Question: I'm having two comboboxes. One is like 'admin', 'city' , 'theatre' and the other one is daily and weekly. If user select one of item in first and daily in second it shows daily operations. If user select one of item in the first one select nothing in second one it shows daily and weekly operations. If user does not select anything in first and daily in second it brings all operations daily and son on.
Therefore I think there is 2^3 if conditions. Is there anyway to reduce this? I am using PHP language but I think core algorithm is same in all languages!

Following is what I have done so far for three conditions if it is admin and daily and weekly:
'''
<?php
if(strlen($_POST['attribute'])>0)
{
echo "For admin: ";
echo "</br>";
//If admin
if($_POST['attribute'] == 'Admin'){
//If daily
if($_POST['date'] == 'Daily'){
echo "The only feature to show update is making a user admin
";
echo "</br>";
$fh = fopen('back-up/makeadmin.txt','r');
$foo = true;
while ($line = fgets($fh)) {
if($foo){
//Current time
$now = new DateTimeImmutable();
//One week ago
$oneDayAgo = $now->sub(new DateInterval('P1D'));
echo "</br>";
echo "</br>";
$date = DateTime::createFromFormat('m/d/Y h:i:s a+', $line);
//Here you can compare your dates like any other variables
if ($date > $oneDayAgo) {
/* Nothing echo "Current date is less than 1 week old";
Break;
*/
break;
}
if ($date < $oneDayAgo) {
echo "$line";
}
var_dump($line);
}
$foo = (!$foo);
}
fclose($fh);
}
else { /*if($_POST['date'] == 'Weekly'){*/
echo "The only feature to show update is making a user admin
";
echo "</br>";
$fh = fopen('back-up/makeadmin.txt','r');
$foo = true;
while ($line = fgets($fh)) {
if($foo){
//Current time
$now = new DateTimeImmutable();
//One week ago
$oneWeekAgo = $now->sub(new DateInterval('P1W'));
echo "</br>";
echo "</br>";
$date = DateTime::createFromFormat('m/d/Y h:i:s a+', $line);
//Here you can compare your dates like any other variables
if ($date > $oneWeekAgo) {
/* Nothing echo "Current date is less than 1 week old";
Break;
*/
}
if ($date < $oneWeekAgo) {
echo "Current date is more than 1 week old";
}
var_dump($line);
}
$foo = (!$foo);
}
fclose($fh);
}
//If not daily
else
{
echo "weekly";
}
}
}
else
{
echo "Not admin";
}
?>
'''
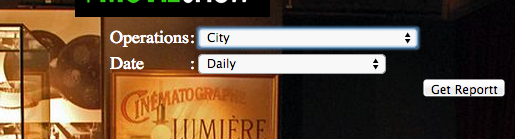
Answer: I'm not familiar with PHP, but if your code has a lot of hard-coded 'if' statements, it's a clear sign that you need a better data structure, or maybe any data structure at all.
For example, you duplicate a whole block of code that only differs in that the first uses '$oneDayAgo' and the second '$oneWeekAgo?'. You could easily make that into a variable 'someTimeAgo' that is a time span of seven days or one day, depending on the value of your second list box.
I'm not sure what the selection of the first box is for, maybe the file to read from? You might be able to find some common behaviour fro these three cases, too, and try to express them in variables rather than code.
You could probably store the relevant data is an associative array whose keys are the values of the list boxes:
'''
$span = array("Daily" => "P1D", "Weekly" => "P1W");
'''
As a next step, you could even populate your list from PHP with the keys (the values left of the fat arrows) of the array and you could easily extens the list together with the time spans without adding any new code, just new data.
Lastly, an UI niggle: If you have only two values, you shouldn't use a drop-down list box. Use a group of two radio-buttons next to each other and the user will be able to see both options at one glance without having to click anything. (I also don't think these are boxes, because combo boxes allow to enter a value by either typing it in manually or selecting it from a drop-down list.)